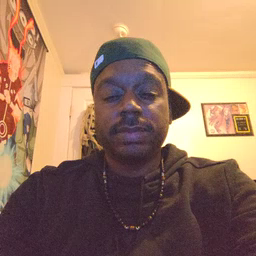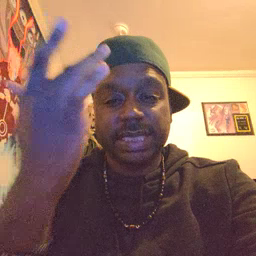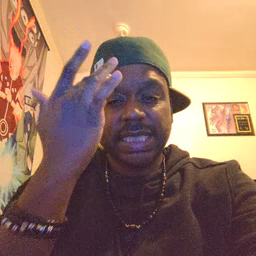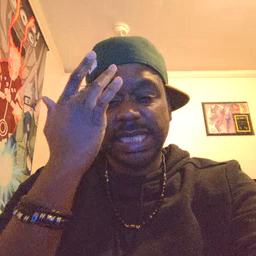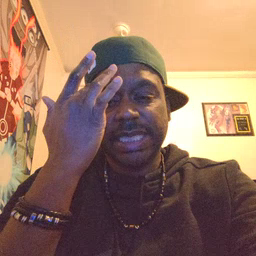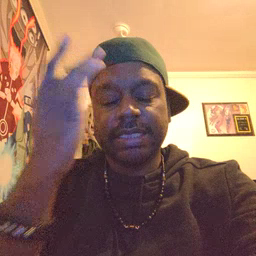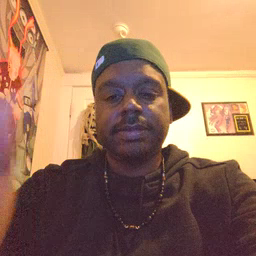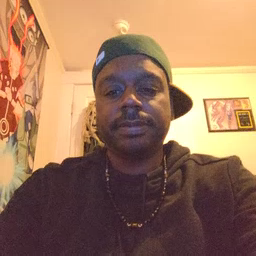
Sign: sick